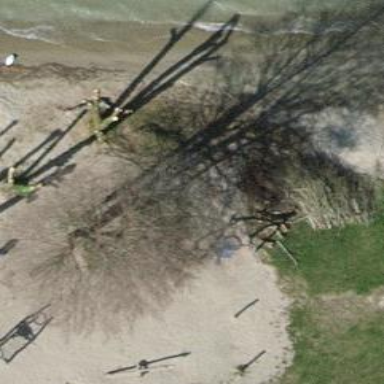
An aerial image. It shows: Playground with basket swing.